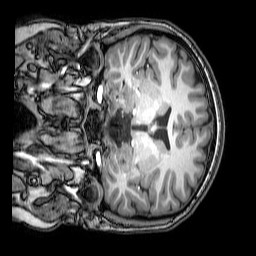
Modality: T1w
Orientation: coronal
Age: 19
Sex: female